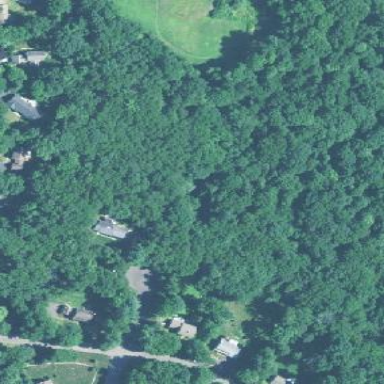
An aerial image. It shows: Existing Preserved Open Space in woodland area.